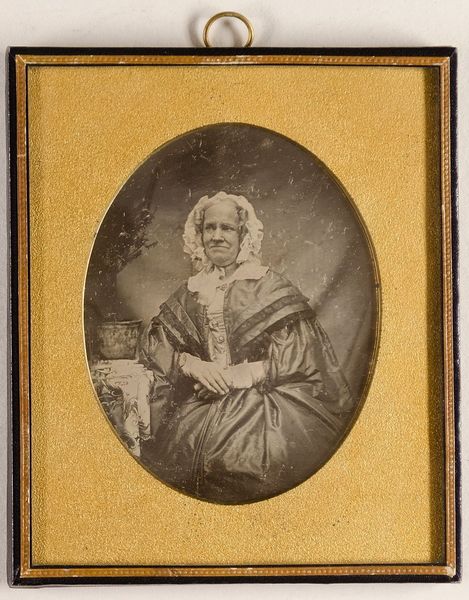
Titel: Frau Johanna Elisabeth Martens, geb. Meyer
Standort: Hamburg
Institution: Museum für Kunst und Gewerbe Hamburg
Schlagwörter: frau, haube, portrait, figur, kopfbedeckung, foto, fotografie, photographie, photo, lichtbild, daguerreotypie, bildwerke, angewandte und bildende kunst, hessische systematik, porträt, porträtfotografie, porträtphotographie, hüftbild